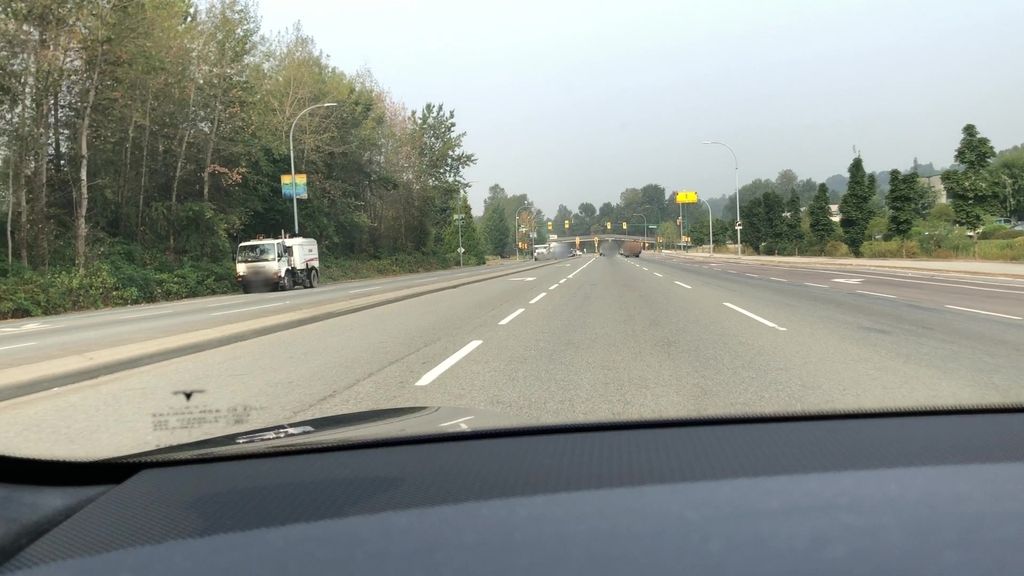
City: vancouver